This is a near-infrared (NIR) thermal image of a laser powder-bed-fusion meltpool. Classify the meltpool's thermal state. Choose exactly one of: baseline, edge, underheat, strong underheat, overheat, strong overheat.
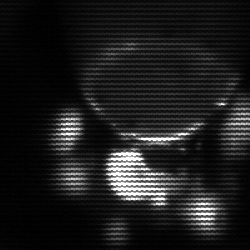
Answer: edge